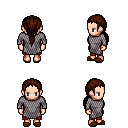
a pixel art fantasy rpg character, female body template, human, light skin, chain mail, red pants, brown ponytail hairstyle, brown slippers, four views (front, back, left, right), 2x2 character sprite sheet, small pixel art, hard edges, no anti-aliasing